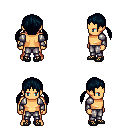
a pixel art fantasy rpg character, male body template, human, tanned skin, steel arm armor, metal pants, raven twin-tailed hairstyle, ghillies, four views (front, back, left, right), 2x2 character sprite sheet, small pixel art, hard edges, no anti-aliasing